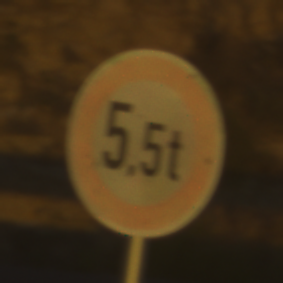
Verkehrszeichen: TatsaechlicheMasse
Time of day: SunriseSunset
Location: Outdoor (RoadRail)
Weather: PartlyCloudy
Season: NotSpecified
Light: Natural